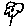
Label: flower